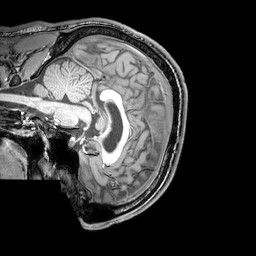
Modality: T1w
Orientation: sagittal
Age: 25
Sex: male
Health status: healthy
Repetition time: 0.081 s
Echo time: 0.037 s